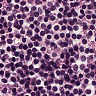
Metastatic tissue present: no